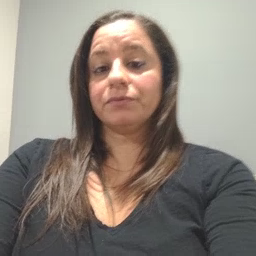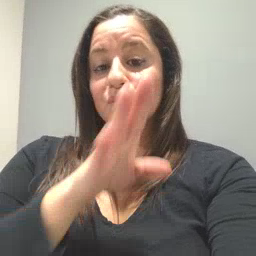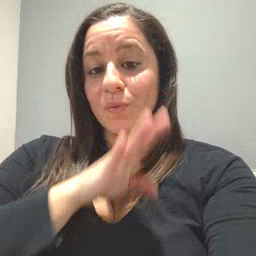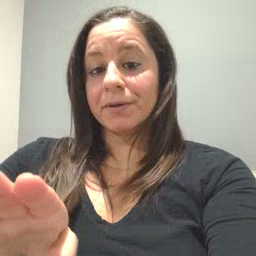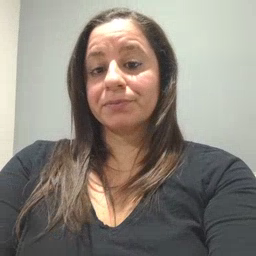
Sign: quiet